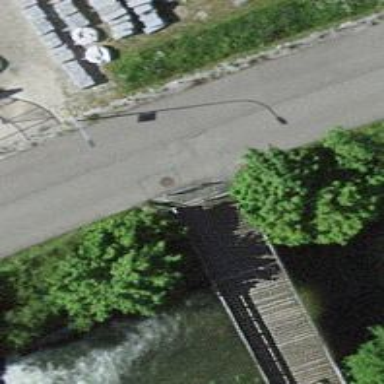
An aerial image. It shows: Cycle barrier.